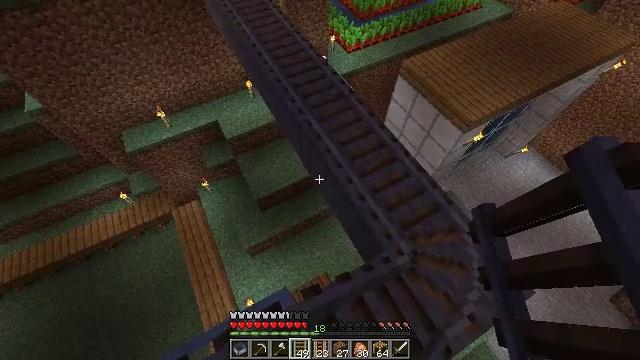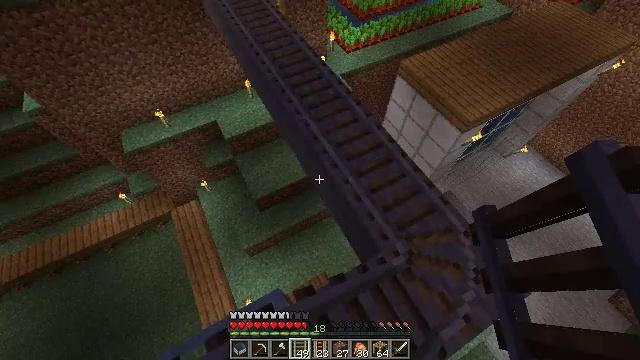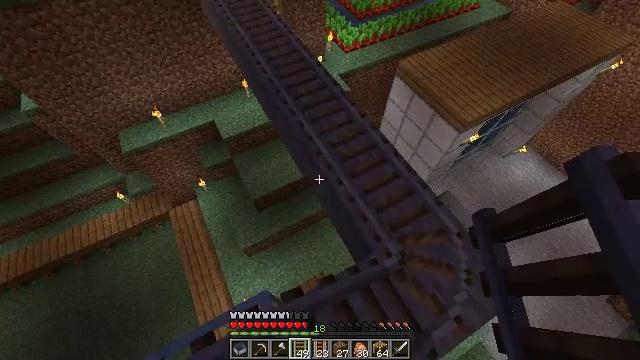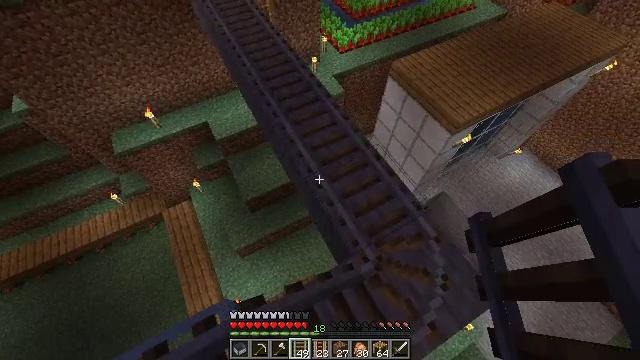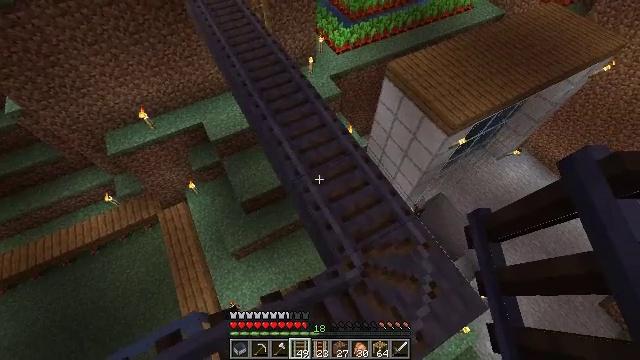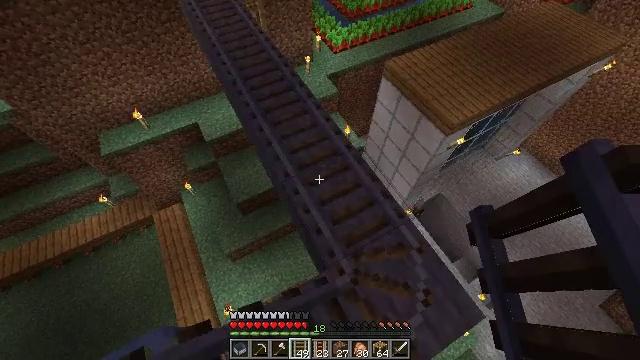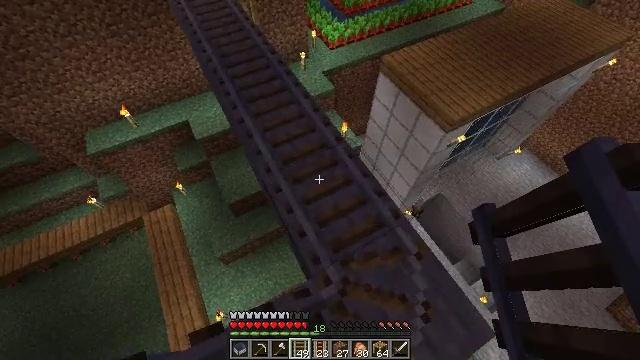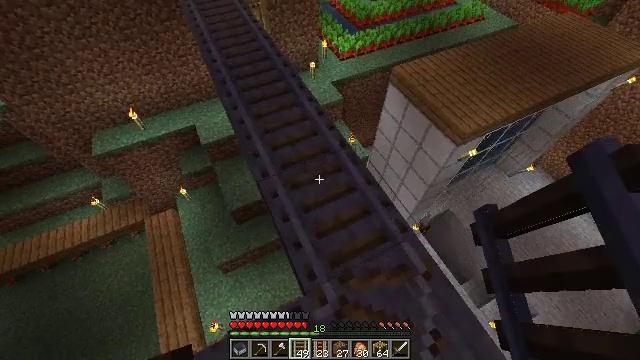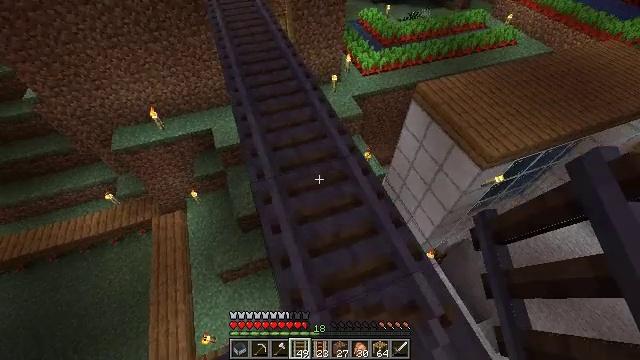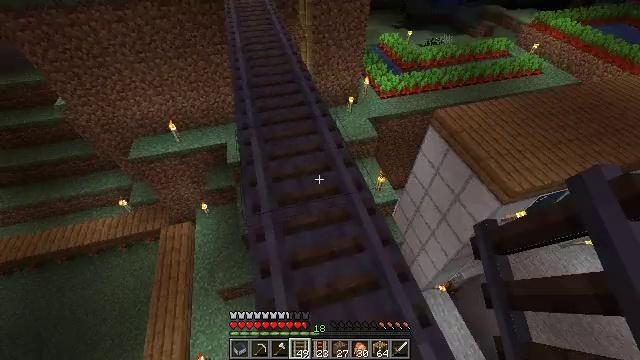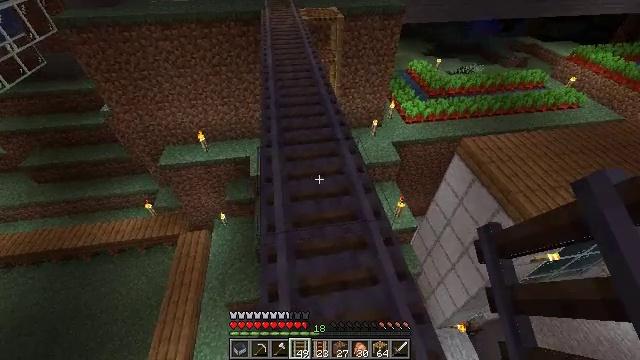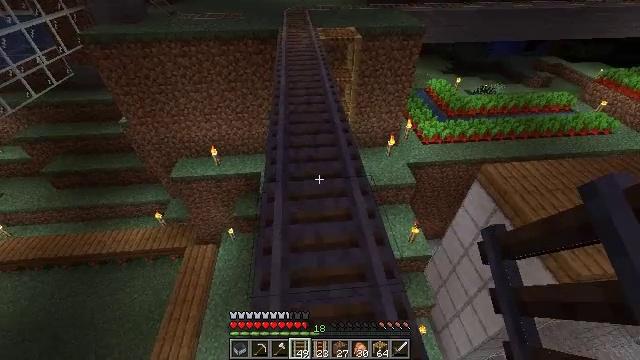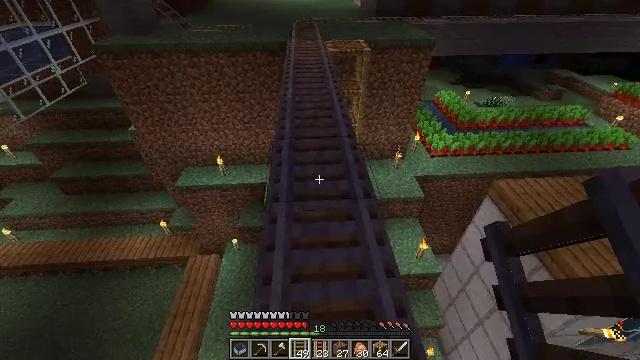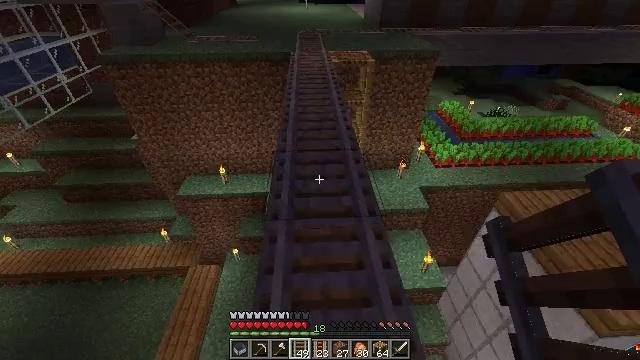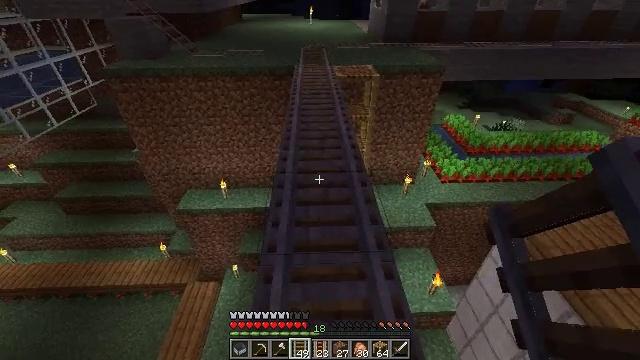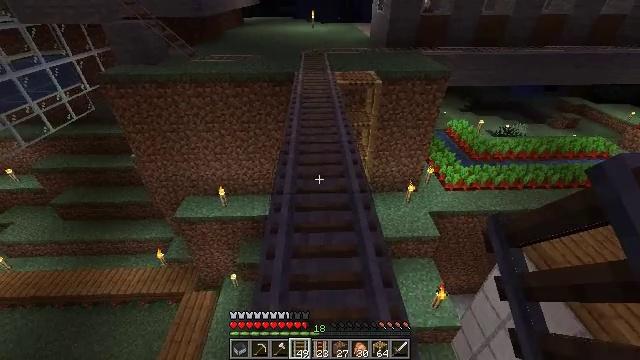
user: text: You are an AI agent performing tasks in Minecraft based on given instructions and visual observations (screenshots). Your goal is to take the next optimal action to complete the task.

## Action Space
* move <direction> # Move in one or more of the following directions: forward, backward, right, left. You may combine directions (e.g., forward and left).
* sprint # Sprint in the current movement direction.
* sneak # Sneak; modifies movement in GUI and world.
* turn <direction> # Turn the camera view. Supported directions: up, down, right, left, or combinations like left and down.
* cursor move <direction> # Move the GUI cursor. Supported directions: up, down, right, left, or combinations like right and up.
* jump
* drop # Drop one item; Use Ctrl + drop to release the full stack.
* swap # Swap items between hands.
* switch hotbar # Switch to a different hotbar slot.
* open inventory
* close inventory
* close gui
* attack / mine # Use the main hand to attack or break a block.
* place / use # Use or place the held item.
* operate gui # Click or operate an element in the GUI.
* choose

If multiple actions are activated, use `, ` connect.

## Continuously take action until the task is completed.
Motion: motion action
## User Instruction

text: Gather smooth stone from the ground.
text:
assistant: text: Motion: move right
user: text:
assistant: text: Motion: move right
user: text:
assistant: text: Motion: move forward and move right
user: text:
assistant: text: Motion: move forward and move right
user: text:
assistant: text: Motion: move forward and move right
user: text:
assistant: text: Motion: move forward
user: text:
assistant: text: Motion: move forward, turn left and up
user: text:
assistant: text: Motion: move forward, turn left and up
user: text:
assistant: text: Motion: move forward, turn left and up
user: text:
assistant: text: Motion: move forward, turn left and up
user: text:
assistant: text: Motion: move forward, turn left and up
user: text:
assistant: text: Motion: move forward, turn left and up
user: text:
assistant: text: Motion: move forward, turn up
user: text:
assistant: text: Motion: move forward, turn up
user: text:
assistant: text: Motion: move forward
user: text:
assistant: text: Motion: move forward
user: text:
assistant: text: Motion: move forward
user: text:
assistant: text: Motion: move forward
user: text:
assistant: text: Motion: move forward, sprint
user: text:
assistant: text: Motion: move forward, sprint
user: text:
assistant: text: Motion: move forward, sprint
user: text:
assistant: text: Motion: move forward, sprint
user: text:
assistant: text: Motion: move forward
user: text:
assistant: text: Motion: move forward
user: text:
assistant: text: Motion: move forward
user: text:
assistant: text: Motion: move forward
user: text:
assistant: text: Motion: move forward
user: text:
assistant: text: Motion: move forward
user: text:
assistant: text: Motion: move forward
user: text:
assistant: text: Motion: move forward, sprint